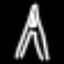
Label: The Eiffel Tower